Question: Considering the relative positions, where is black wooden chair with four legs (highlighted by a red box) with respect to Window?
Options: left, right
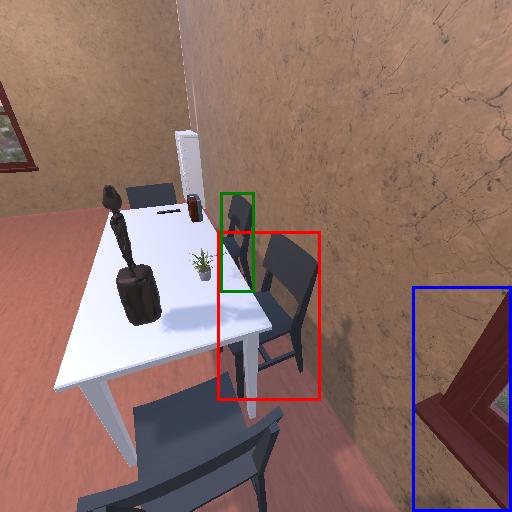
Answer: left